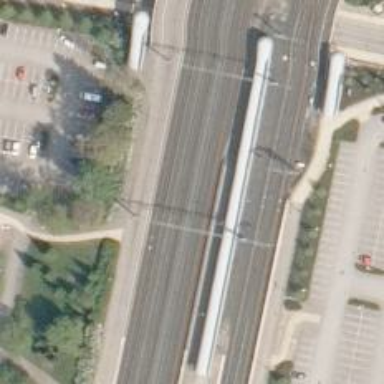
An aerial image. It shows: Railway with continuous electrified contact line.